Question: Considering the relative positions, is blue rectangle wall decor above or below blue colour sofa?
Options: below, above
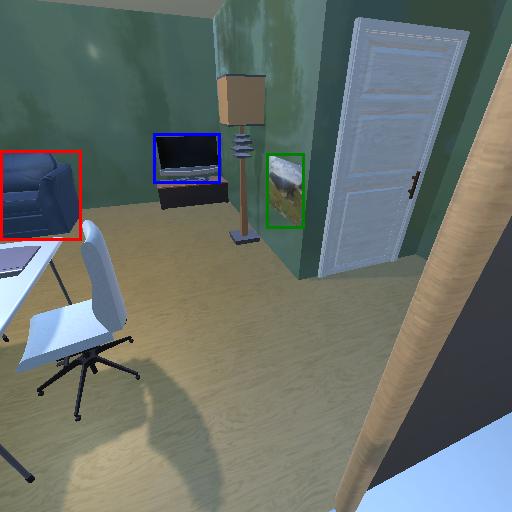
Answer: below